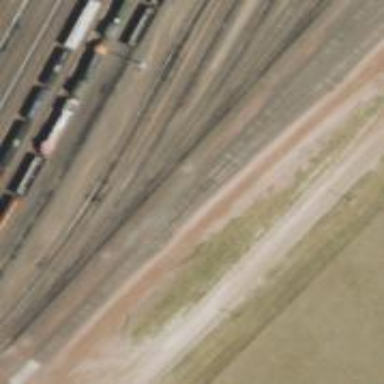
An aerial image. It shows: Railway yard in service.